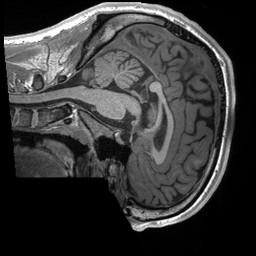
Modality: T1w
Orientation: sagittal
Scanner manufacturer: siemens
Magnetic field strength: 3 T
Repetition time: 2.4 s
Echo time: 0.00224 s